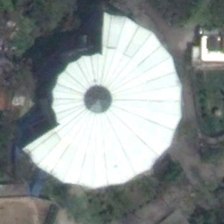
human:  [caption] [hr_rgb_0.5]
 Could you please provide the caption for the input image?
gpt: many green trees are around a white center building .

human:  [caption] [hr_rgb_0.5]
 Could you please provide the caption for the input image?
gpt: many green trees are around a white center building .

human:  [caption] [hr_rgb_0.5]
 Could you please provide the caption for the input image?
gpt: many green trees are around a white center building .

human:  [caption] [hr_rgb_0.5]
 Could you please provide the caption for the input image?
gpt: many green trees are around a white center building .

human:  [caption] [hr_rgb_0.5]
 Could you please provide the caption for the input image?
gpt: many green trees are around a white center building .